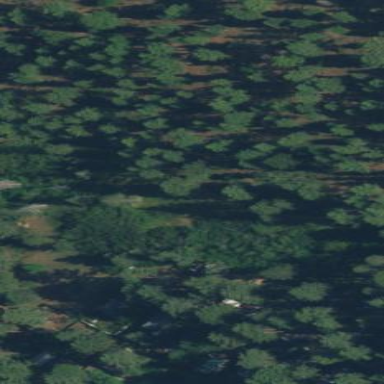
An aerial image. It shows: Evergreen needle-leaved forest.